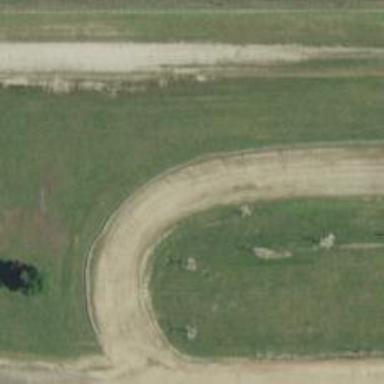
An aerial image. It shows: Track designed for horse racing in leisure land setting.